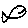
Label: fish